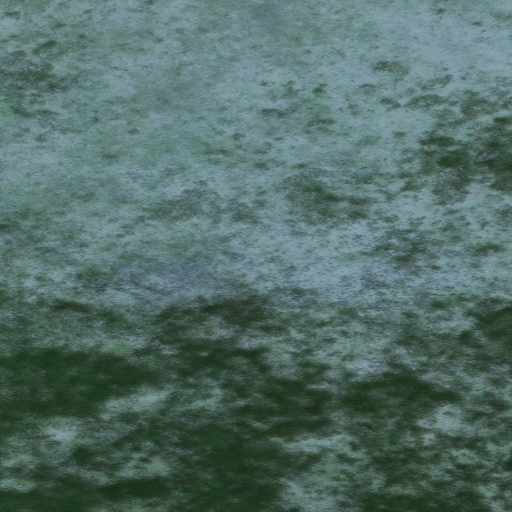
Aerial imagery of island in Alaska named Anowik Island containing only unknown